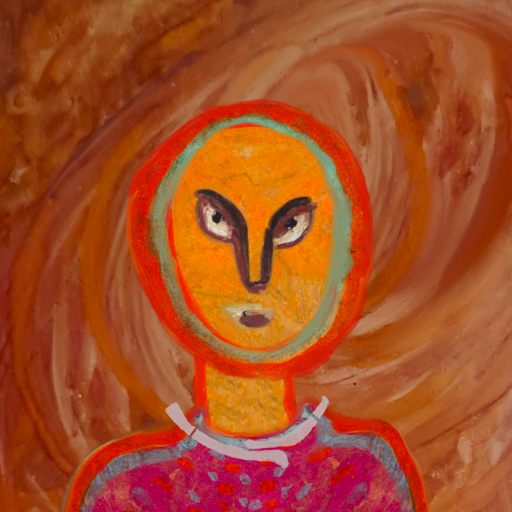
Background: Pious_Lady, Head And Neck Front: Sisters, Face Front: After_Raid, Bust: Sisters, Hair Front: Sisters, Head Accessory: Blank, Second Necklace: Blank, Necklace: Hypocrite_2, Baby: Blank